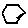
Label: hexagon